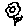
Label: flower